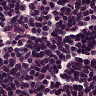
Metastatic tissue present: no